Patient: sex F, age 55
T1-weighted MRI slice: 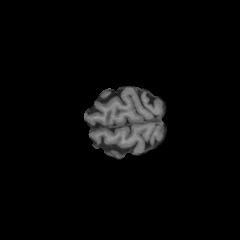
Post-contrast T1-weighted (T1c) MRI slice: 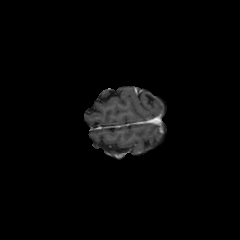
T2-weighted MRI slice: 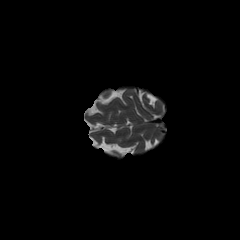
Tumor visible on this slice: no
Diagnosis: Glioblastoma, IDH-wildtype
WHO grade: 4